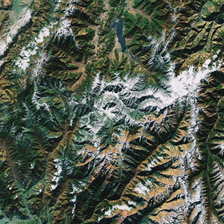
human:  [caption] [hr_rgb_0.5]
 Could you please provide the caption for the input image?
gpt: the mountain of yellow and green with a lake in the valley have snow cover on the top .

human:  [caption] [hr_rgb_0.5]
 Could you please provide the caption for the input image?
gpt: in this mountain range stands bald mountains as well as ones covered with snow and plants .

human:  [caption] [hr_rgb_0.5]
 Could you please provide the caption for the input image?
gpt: the mountain of yellow and green with a lake in the valley have snow cover on the top .

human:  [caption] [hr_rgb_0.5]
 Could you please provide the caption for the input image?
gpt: the mountain of yellow and green with a lake in the valley have snow cover on the top .

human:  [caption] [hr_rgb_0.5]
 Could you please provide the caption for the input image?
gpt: some white snows cover a part of a piece of green irregular mountains .